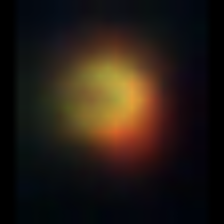
Taxon: NanoPlankton
Group: Other